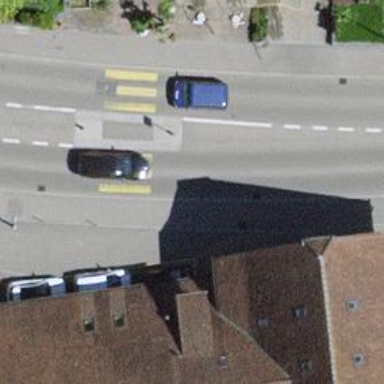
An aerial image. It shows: Zebra crossing with pedestrian island.